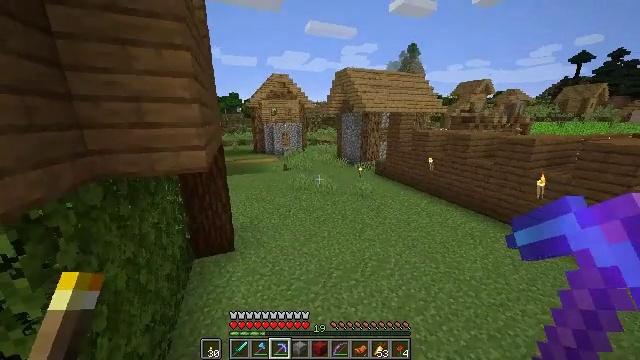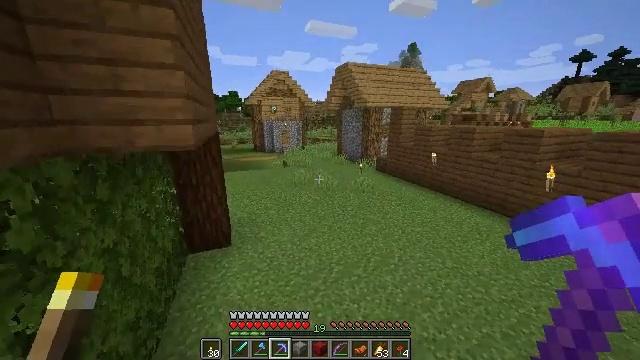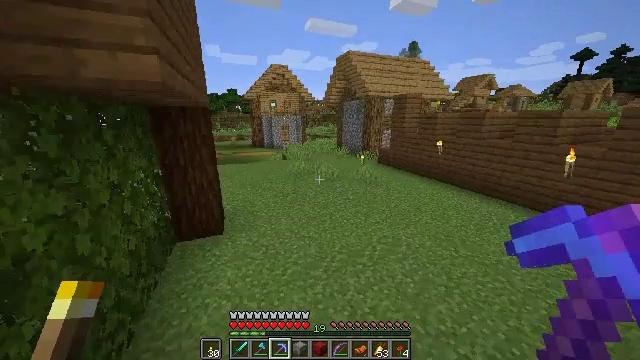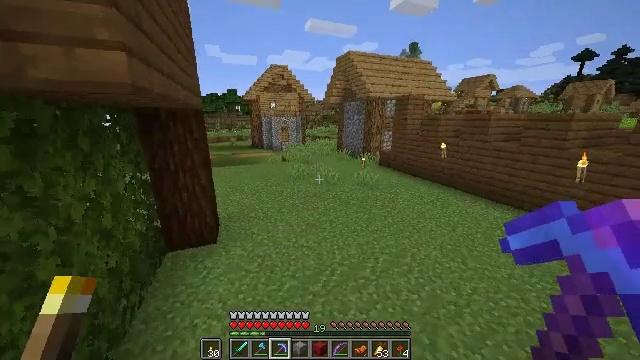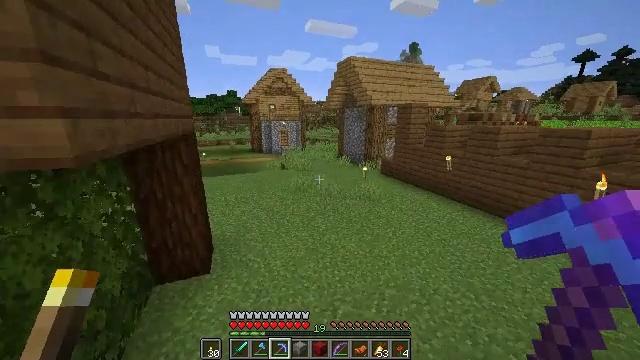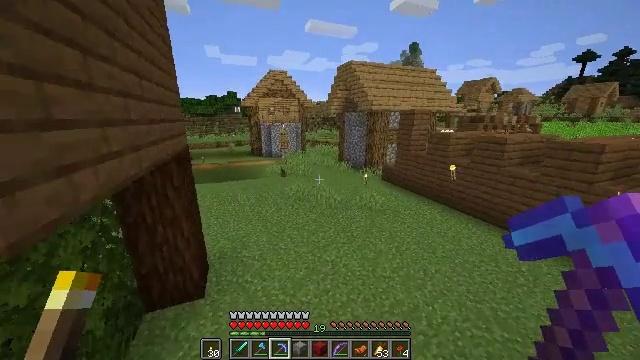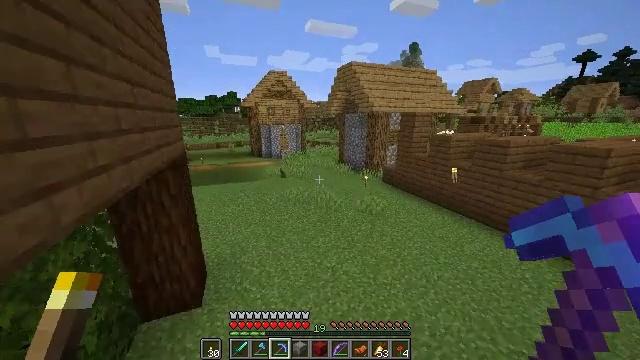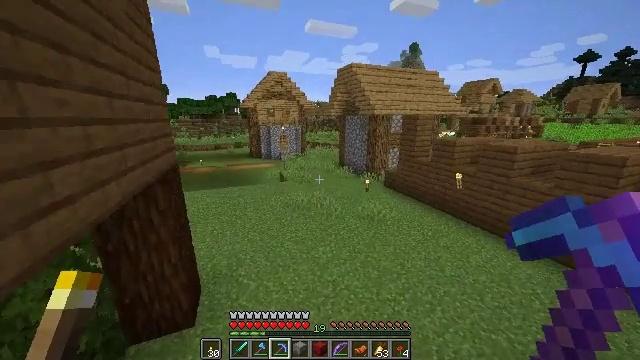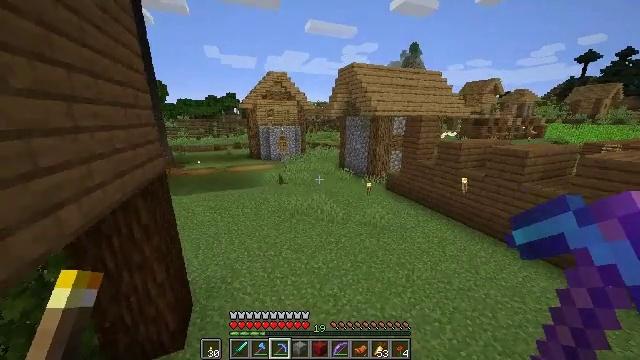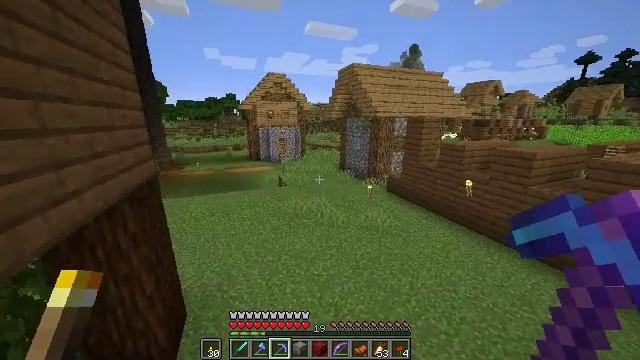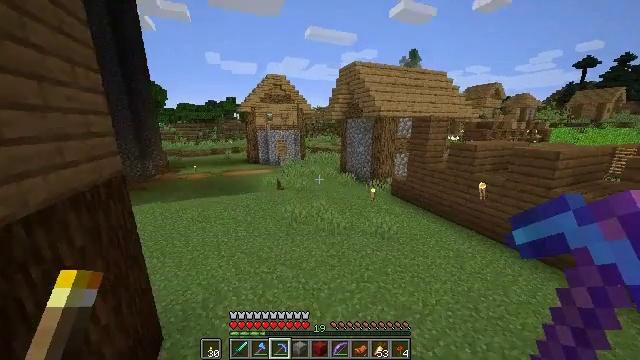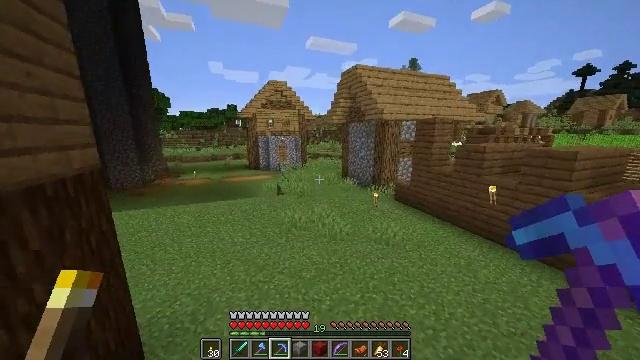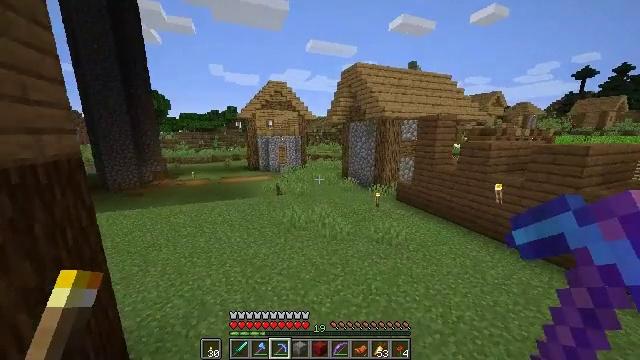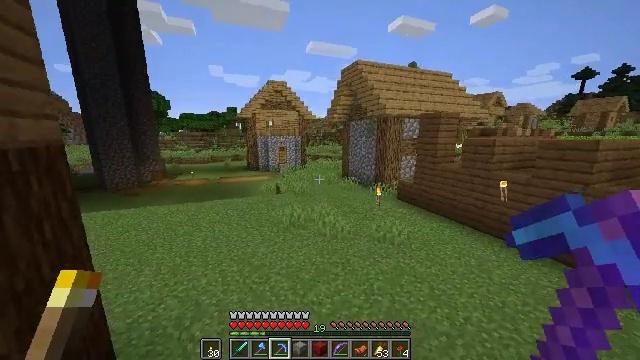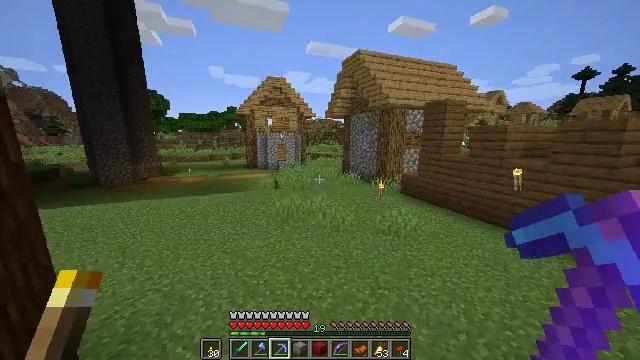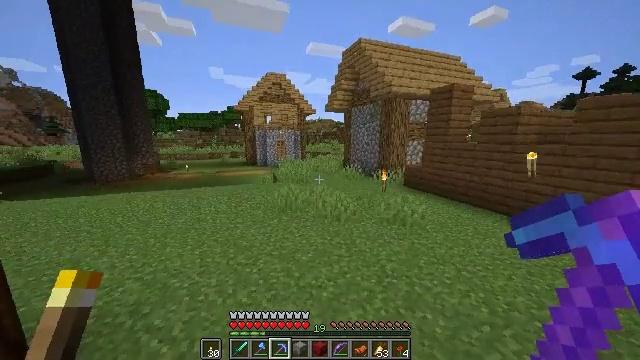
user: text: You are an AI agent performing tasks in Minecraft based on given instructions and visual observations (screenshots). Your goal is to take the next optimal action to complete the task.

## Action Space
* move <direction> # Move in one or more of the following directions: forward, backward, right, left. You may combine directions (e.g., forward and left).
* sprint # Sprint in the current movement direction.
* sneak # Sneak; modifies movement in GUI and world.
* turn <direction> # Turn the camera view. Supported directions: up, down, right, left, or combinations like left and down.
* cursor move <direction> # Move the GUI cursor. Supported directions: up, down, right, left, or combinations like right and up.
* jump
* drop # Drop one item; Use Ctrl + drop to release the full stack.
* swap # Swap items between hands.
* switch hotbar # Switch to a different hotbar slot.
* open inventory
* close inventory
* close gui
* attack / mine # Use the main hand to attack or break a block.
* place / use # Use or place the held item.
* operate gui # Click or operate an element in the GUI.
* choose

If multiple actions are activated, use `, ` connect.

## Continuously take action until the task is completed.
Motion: motion action
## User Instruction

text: Remove oak leaves from branches.
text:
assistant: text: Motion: move forward, sprint, jump
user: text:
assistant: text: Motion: move forward, sprint, jump
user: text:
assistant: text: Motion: move forward, sprint, jump
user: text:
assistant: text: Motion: move forward, sprint, jump
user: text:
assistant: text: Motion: move forward, sprint, jump
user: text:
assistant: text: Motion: move forward, sprint, jump
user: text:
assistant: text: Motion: move forward, sprint, jump
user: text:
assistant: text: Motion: move forward, sprint, jump
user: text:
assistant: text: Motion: move forward, sprint, jump
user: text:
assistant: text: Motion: move forward, sprint, turn up, jump
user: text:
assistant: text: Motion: move forward, sprint, turn up, jump
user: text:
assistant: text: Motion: move forward, sprint, jump
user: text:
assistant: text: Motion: move forward, sprint, jump
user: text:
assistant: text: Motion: move forward, sprint, jump
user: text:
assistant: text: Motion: move forward, sprint, jump
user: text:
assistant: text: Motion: move forward, sprint, jump
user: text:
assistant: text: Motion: move forward, sprint, jump
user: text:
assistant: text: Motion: move forward, sprint, jump
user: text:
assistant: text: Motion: move forward, sprint, jump
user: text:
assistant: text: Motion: move forward, sprint, jump
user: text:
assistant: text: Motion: move forward, sprint, jump
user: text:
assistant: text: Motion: move forward, sprint, jump
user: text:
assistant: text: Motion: move forward, sprint, jump
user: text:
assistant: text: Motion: move forward, sprint, jump
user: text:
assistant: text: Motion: move forward
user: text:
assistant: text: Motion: move forward
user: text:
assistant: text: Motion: no_op
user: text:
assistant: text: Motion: no_op
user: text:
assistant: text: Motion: no_op
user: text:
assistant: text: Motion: no_op